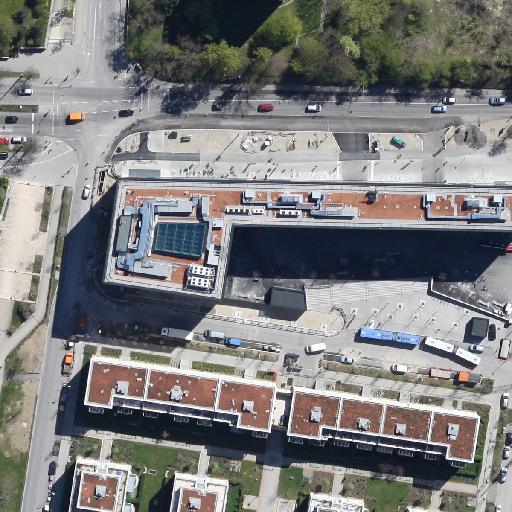
Referring expression: vehicle